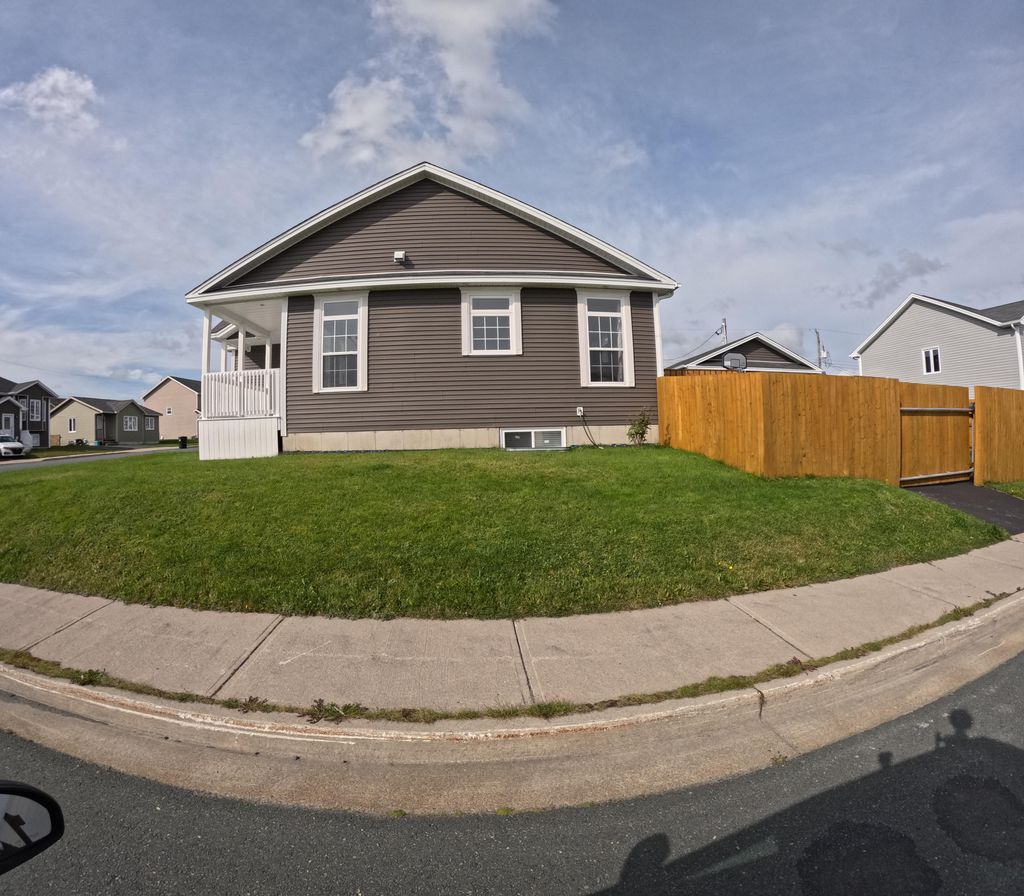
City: st_johns